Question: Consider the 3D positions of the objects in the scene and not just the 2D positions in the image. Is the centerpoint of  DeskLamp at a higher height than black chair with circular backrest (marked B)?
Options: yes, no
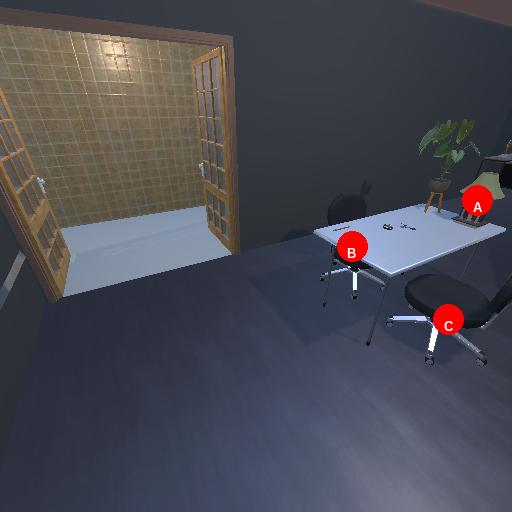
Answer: yes